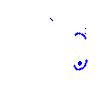
Particle: pion